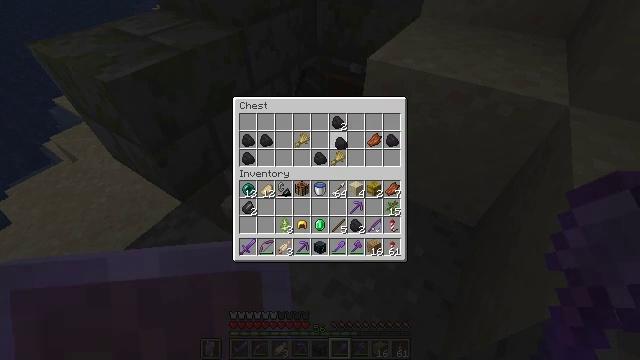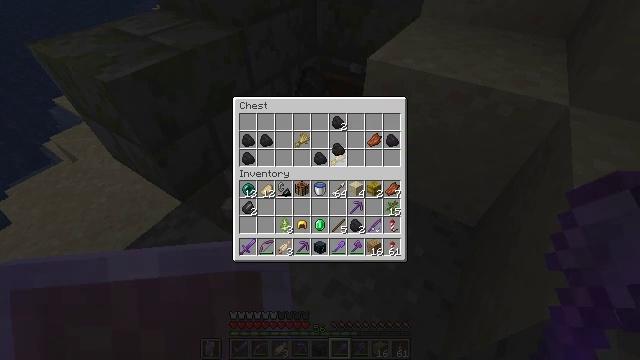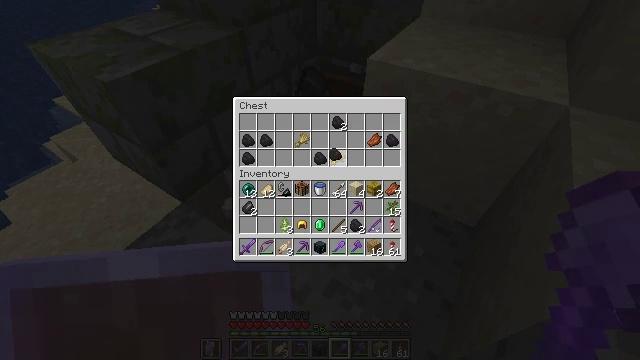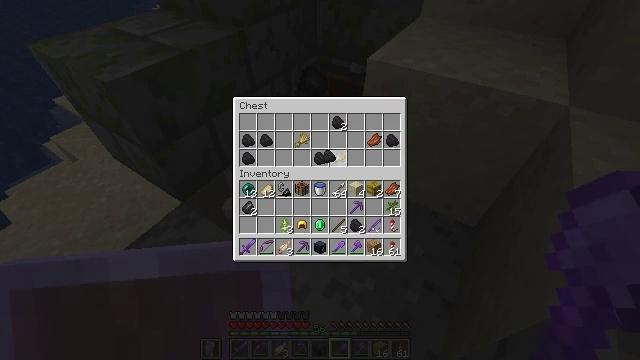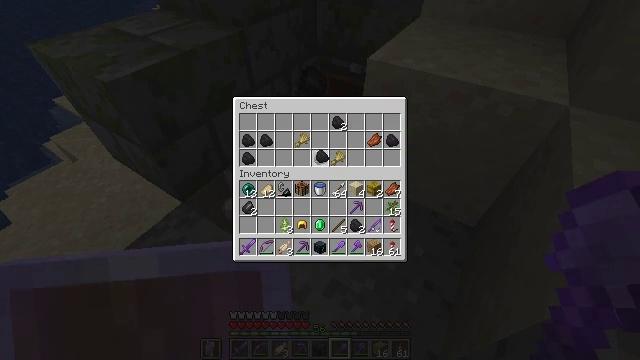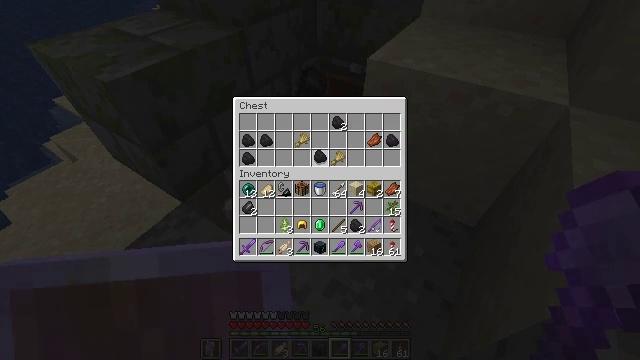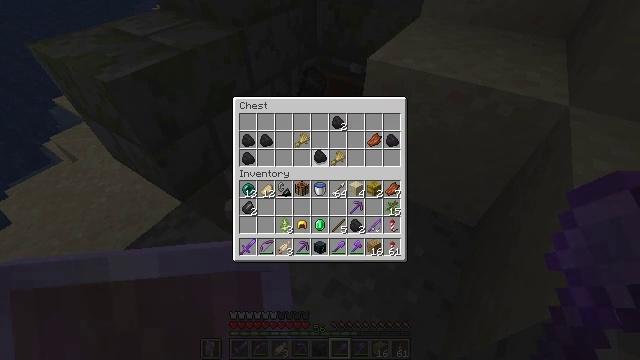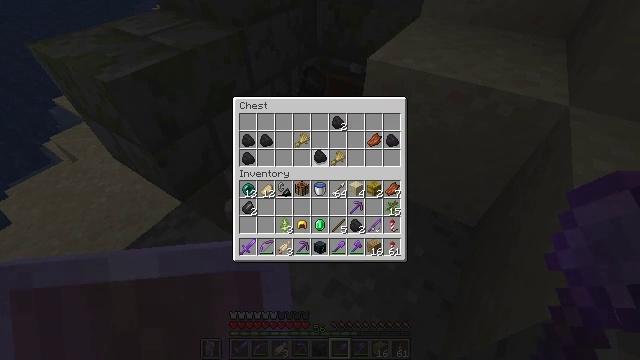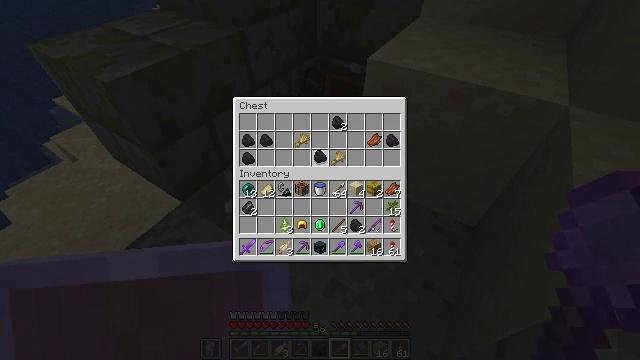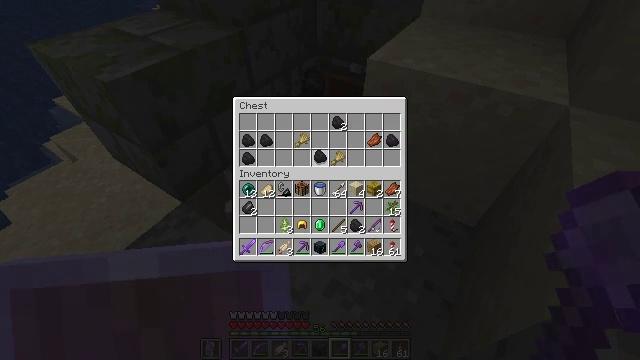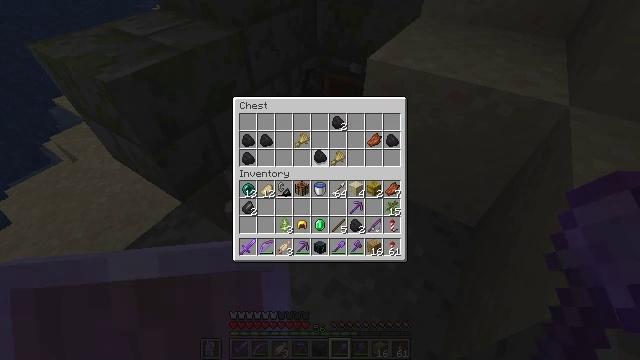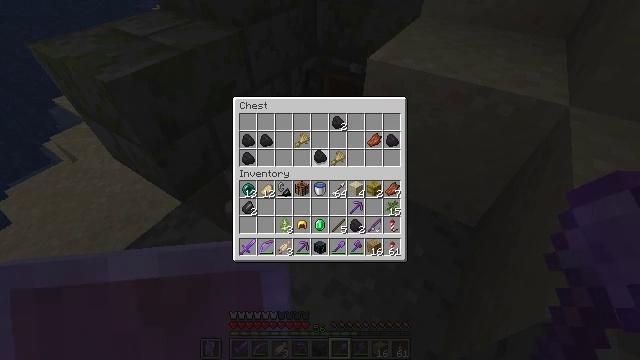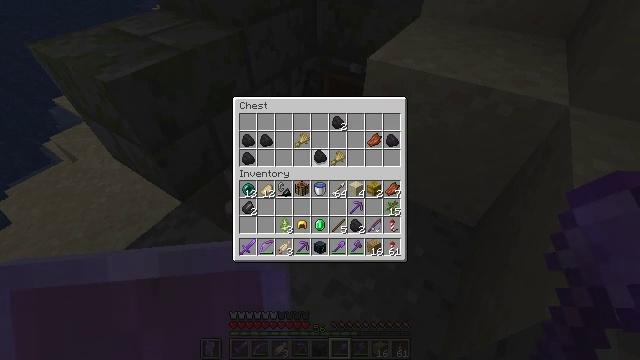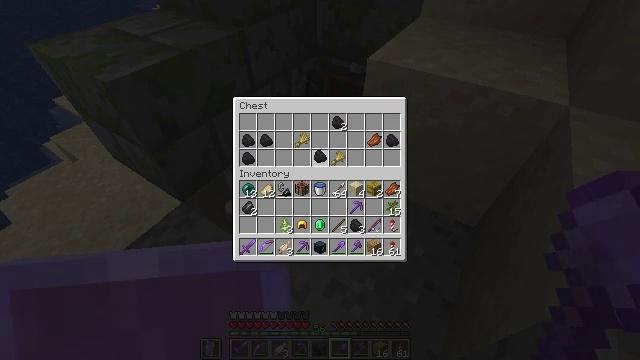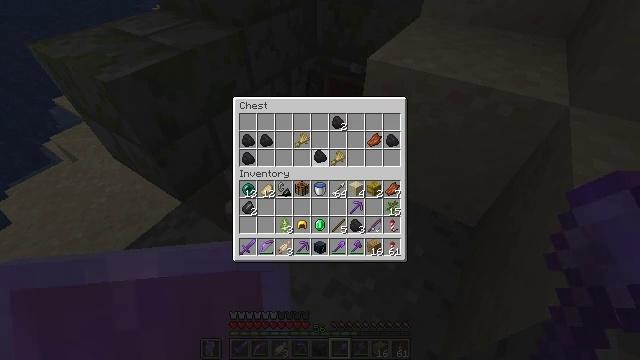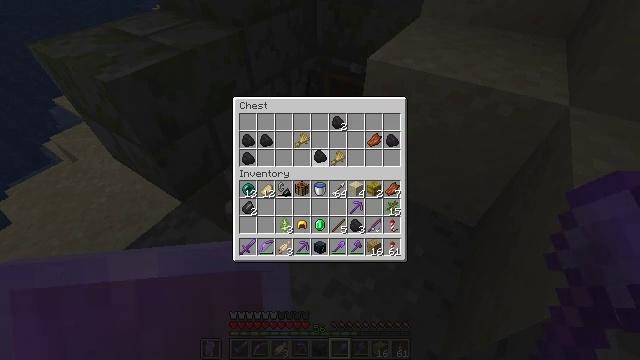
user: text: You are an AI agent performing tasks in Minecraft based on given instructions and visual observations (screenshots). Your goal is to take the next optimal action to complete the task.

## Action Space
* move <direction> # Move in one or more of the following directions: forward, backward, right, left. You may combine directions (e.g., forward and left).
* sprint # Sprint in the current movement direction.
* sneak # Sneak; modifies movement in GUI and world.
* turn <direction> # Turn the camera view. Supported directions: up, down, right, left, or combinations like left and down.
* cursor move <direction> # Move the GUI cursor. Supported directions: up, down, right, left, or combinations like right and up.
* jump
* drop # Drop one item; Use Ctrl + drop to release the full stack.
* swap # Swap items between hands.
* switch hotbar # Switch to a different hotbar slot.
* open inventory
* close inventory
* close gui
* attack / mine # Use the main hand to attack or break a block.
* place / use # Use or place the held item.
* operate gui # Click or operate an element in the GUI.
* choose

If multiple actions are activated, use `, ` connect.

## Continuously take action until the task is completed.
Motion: motion action
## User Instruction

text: Gather sand from the desert.
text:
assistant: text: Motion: sneak
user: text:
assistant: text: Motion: sneak
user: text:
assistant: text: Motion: sneak
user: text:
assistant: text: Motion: sneak, turn left
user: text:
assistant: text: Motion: sneak
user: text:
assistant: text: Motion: sneak
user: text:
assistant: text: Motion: sneak
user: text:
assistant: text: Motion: sneak
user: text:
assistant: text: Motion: sneak
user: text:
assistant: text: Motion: sneak, attack / mine
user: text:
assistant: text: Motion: sneak, attack / mine
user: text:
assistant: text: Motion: sneak, attack / mine
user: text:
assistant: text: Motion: sneak
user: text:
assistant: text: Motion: sneak, attack / mine
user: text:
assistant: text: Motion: sneak, attack / mine
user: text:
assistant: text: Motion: sneak
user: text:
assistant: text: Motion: sneak
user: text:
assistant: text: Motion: sneak
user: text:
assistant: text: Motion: sneak
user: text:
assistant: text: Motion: sneak
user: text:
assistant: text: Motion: sneak
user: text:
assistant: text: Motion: sneak
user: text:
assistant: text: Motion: sneak
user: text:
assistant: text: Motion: sneak, turn down
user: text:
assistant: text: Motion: sneak, turn down
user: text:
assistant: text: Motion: sneak, turn down
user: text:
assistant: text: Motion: no_op
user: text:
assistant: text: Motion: no_op
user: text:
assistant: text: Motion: no_op
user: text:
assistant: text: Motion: no_op